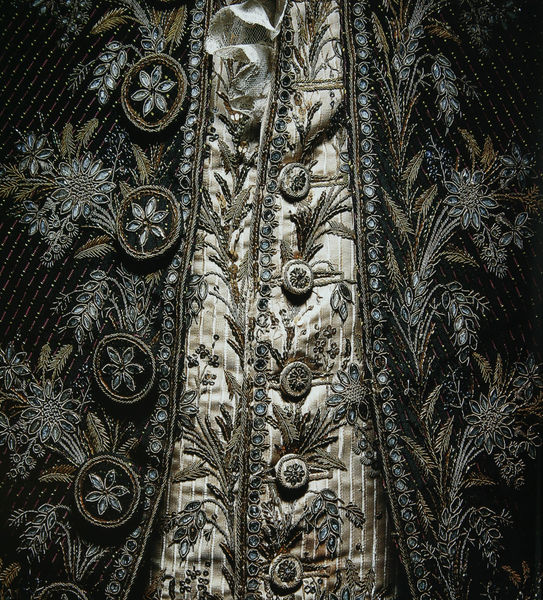
Titel: Herrenanzug (Habit à la francaise) - Detail
Standort: Kyoto (Japan)
Institution: Kyoto Costume Institute
Schlagwörter: blau, blätter, dunkel, mann, ausschnitt, blumen, elegant, grau, hell, hintergrund, männer, schmuck, schwarz, weiss, blüte, blüten, mode, muster, rock, hemd, jacke, band, barock, kleidung, kragen, silber, steine, gräser, zweige, bestickt, gewand, gold, kostüm, mantel, reich, stickerei, stoff, saum, pflanzen, diamanten, edelsteine, knopf, seide, vornehm, rund, farbig, rand, dekoration, frack, bordüre, detail, floral, verzierung, gestreift, streifen, pflanzenmuster, faden, edel, knöpfe, jackett, knopfleiste, sakko, weste, grashalme, foto, fotografie, photographie, blütenblätter, schimmer, stiele, motiv, sterne, brokat, photo, verziert, tracht, china, silbern, wams, edelweiss, knopfleisten, adelig, ähren, gewebe, textil, blumenmotiv, applikation, verzierungen, blühten, wertvoll, kostbar, seidenstoff, motive, photografie, arkantus, männre, silberfaden, stickerie, knopfleite, goldfaden, männerkleidung, eingewebt, kostümkunde, silberfäden, knöüfe, 18. jahrhundert, stickereine, kaostüm